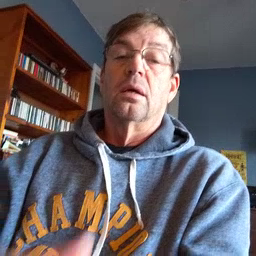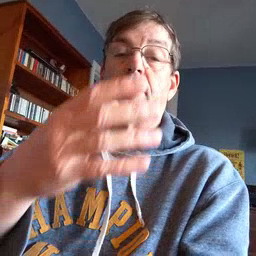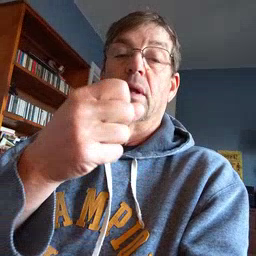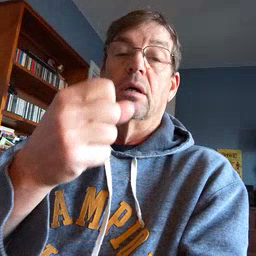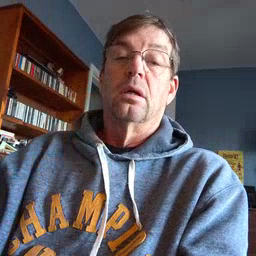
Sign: milk